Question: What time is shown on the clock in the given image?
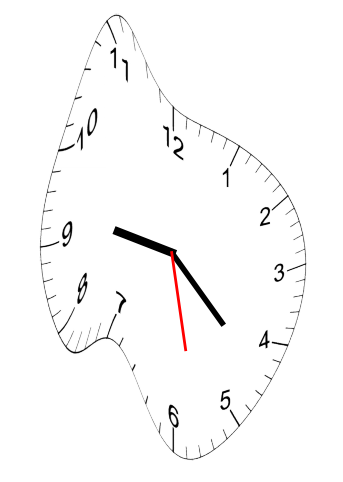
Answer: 09:22:28